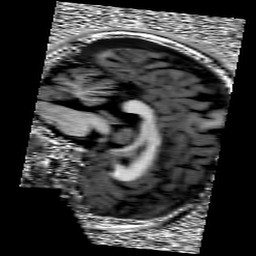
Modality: UNIT1
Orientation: sagittal
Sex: female
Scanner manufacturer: siemens
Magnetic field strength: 3 T
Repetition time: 5 s
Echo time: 0.00355 s